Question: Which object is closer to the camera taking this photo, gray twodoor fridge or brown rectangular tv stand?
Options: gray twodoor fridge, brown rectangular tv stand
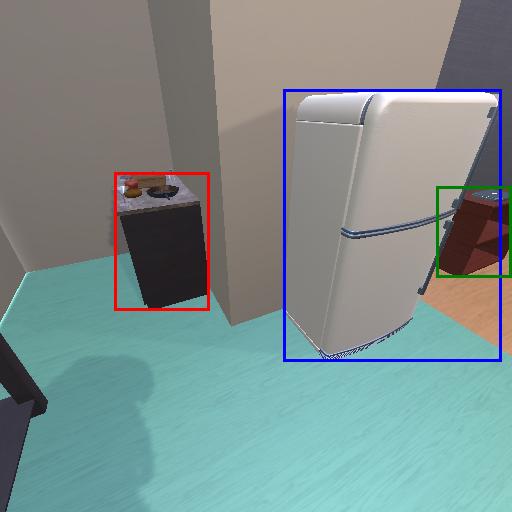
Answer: gray twodoor fridge